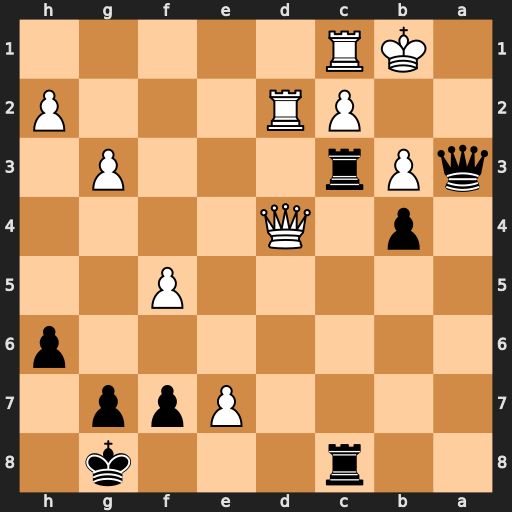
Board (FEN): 2r3k1/4Ppp1/7p/5P2/1p1Q4/qPr3P1/2PR3P/1KR5
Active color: b
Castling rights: -
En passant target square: -
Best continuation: Rxb3+ Qb2 Rxb2#